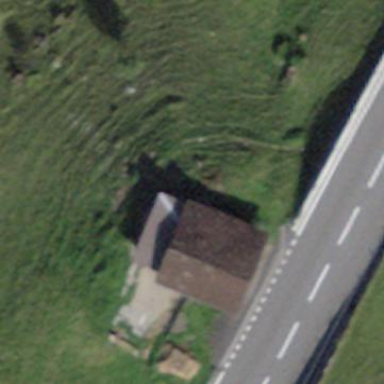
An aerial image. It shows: Barn.